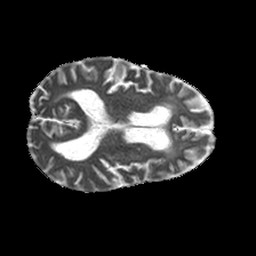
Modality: ADC
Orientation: axial
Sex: female
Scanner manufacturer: philips
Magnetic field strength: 1.5 T
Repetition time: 3.391 s
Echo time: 0.06922 s